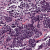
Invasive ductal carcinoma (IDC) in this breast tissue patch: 1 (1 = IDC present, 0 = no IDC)